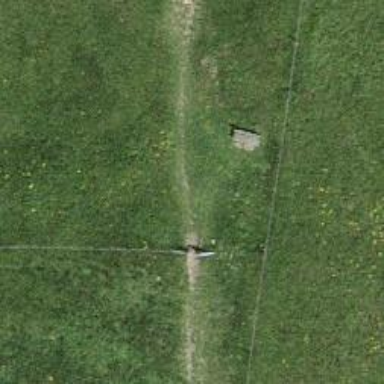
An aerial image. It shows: Bench.